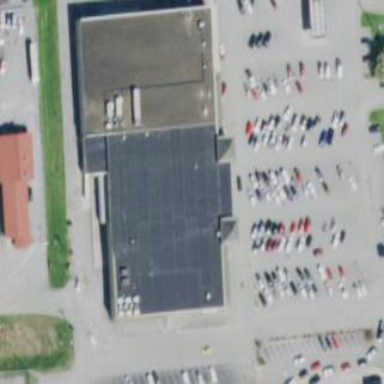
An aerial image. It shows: Supermarket located in building.